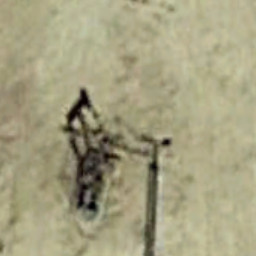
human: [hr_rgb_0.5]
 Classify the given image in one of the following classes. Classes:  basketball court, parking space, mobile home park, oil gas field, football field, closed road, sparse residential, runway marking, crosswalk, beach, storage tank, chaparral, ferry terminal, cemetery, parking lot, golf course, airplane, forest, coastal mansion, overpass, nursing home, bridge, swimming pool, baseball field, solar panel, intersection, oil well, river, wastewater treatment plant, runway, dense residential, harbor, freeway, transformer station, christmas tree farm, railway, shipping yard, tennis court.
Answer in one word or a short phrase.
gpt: oil well